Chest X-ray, PA view. Patient: 64 years old, sex M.
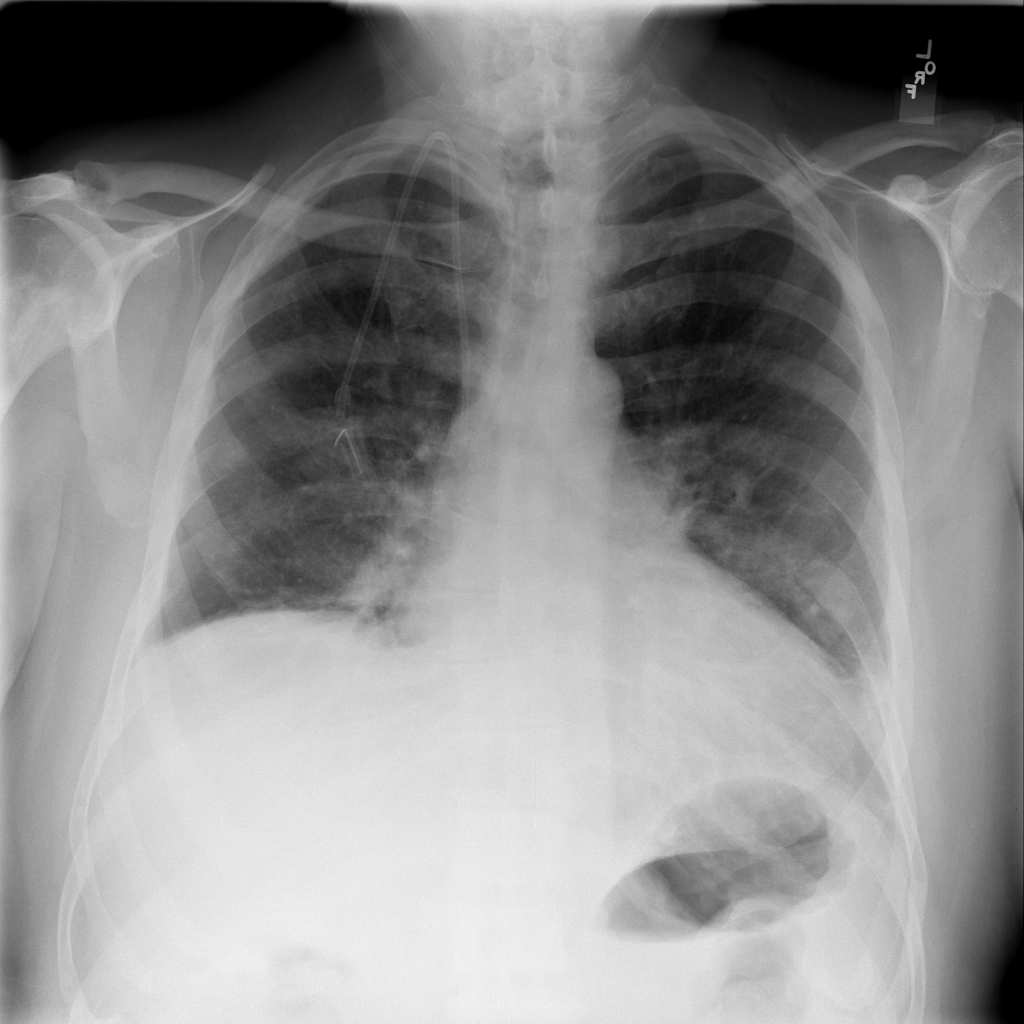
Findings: Atelectasis, Effusion